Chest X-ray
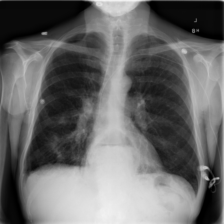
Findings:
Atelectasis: negative
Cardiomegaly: negative
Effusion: positive
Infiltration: positive
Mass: negative
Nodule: negative
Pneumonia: negative
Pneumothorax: negative
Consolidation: negative
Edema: positive
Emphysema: negative
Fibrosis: negative
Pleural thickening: negative
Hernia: positive